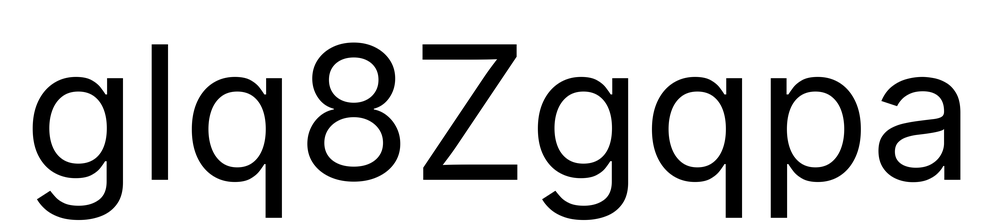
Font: Inter_Regular